Question: Here a string I need to parse using regex.
> <URL>
In fact this is an url followed by 1 space and a text.
I need to extract url and the text in 2 separate ways.
To extract the url '\S+' is working just fine.
But to extract the text after first space, it gets really hard to understand.
I am using <URL>
EDIT:
Using (\S+) (.+) gives me something weird:

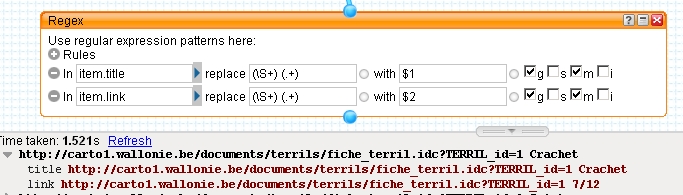
Answer: According to the <URL>, it looks like it uses fairly standard regex syntax. Try this:
'''
^(\S+)\s(.+)$
'''
Then the URL will be $1 and the comment will be $2. The '.' operator matches any character, which you will need since it looks like the comments may have spaces.
EDIT: changed from literal space to '\s' since you might be looking at some odd whitespace character(s). You might as well throw a '^' and '$' in there too, so the match fails instead of doing something weird.